Question: I found that apparently, a mapped version of <URL> function does not work in subplot. Is this by design?
The following script
'''
rgb=imread('../FruitSample_small.png');
[ind,map]=rgb2ind(rgb,4);
figure
imshow(ind,map)
figure
subplot(5,1,1);
imshow(ind,map)
subplot(5,1,2);
imshow(ind==0)
subplot(5,1,3);
imshow(ind==1)
subplot(5,1,4);
imshow(ind==2)
subplot(5,1,5);
imshow(ind==3)
'''
produces the following result

i.e. mapped version looks black. If I plot mapped version only (5 times) it looks ok. I.e. subsequent plotting apparently change the palette.
How to plot all these 5 images on same figure then?
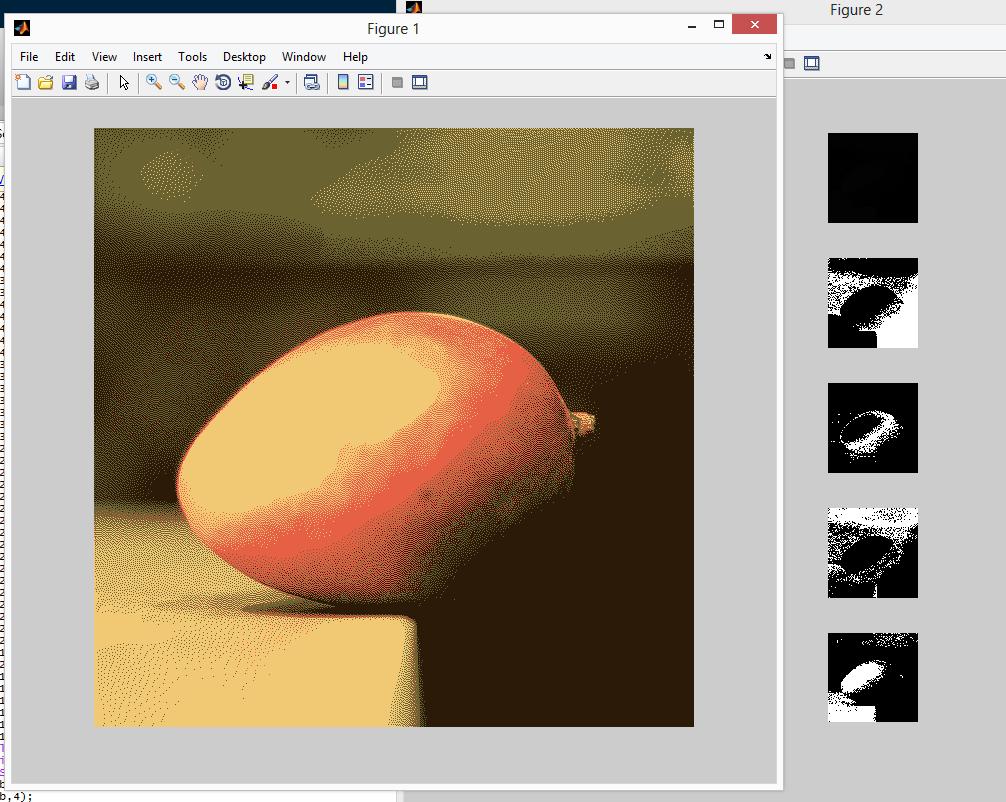
Answer: 'Colormap' is a property of the figure, not the axis. The second call to imshow resets the 'Colormap' for the entire figure. <URL> is some more information and a Matlab file exchange solution to the problem. If you download the function described in that link, 'freezeColors', you can use it in your code like this.
'''
rgb=imread('peppers.png'); % example image included in matlab
[ind,map]=rgb2ind(rgb,4);
figure
imshow(ind,map)
figure
subplot(5,1,1);
imshow(ind,map)
freezeColors % keep colors the same after other subplots are displayed
subplot(5,1,2);
imshow(ind==0)
freezeColors
subplot(5,1,3);
imshow(ind==1)
subplot(5,1,4);
imshow(ind==2)
subplot(5,1,5);
imshow(ind==3)
'''
And the resulting second figure will look like this: